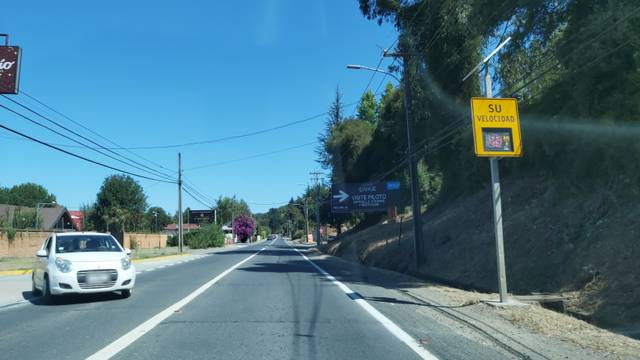
Region: Chile
Coordinates: -36.851, -73.073